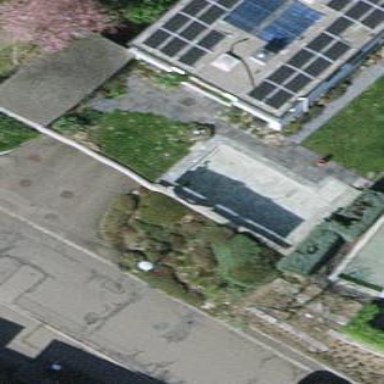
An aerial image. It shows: Swimming pool located in leisure land.